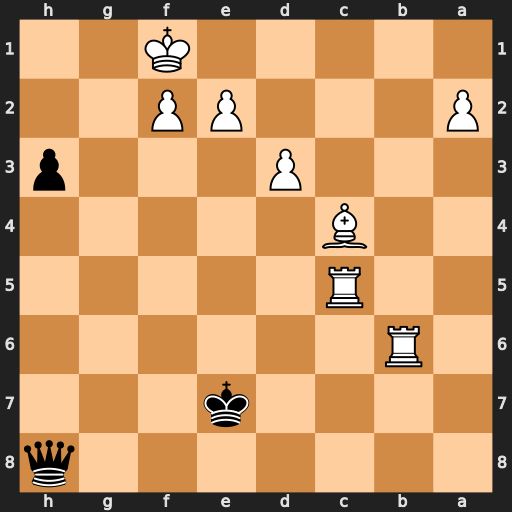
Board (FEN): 7q/4k3/1R6/2R5/2B5/3P3p/P3PP2/5K2
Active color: b
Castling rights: -
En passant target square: -
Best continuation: Qa1+ Rb1 Qxb1#